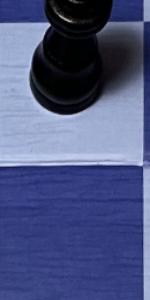
Label: Empty